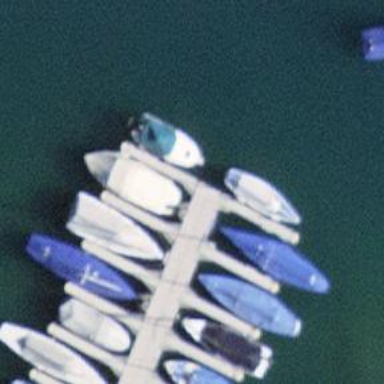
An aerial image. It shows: Man-made pier.